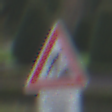
Verkehrszeichen: Arbeitsstelle
Zusatzzeichen unten: HinweiseAufGefahrenDurchVerbaleAngabe6
Umgebung: Roofed, Urban
Tageszeit: MorningAfternoon
Wetter: PartlyCloudy
Licht: Natural
Jahreszeit: NotSpecified
Kontrast: MediumContrast